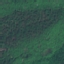
Label: Forest